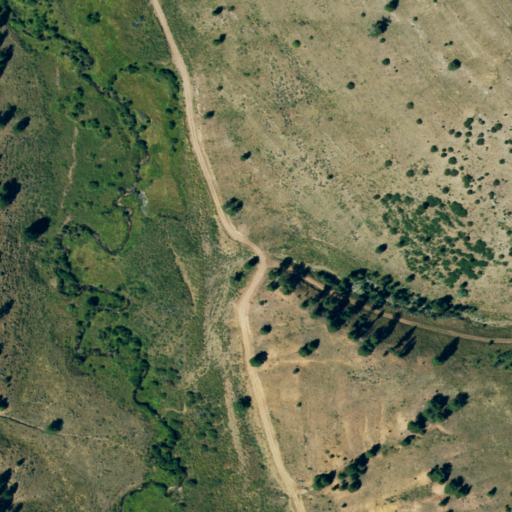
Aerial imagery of valley in Colorado named Spanish Gulch containing shrub, woody wetlands, grassland, herbaceous wetlands, and evergreen forest